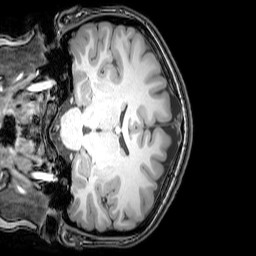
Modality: T1w
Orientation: coronal
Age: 21
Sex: female
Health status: healthy
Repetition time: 0.081 s
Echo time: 0.037 s